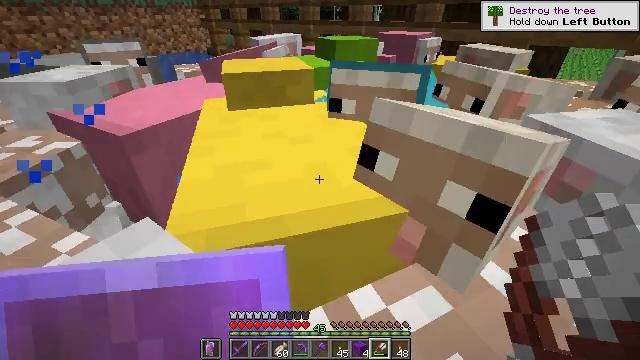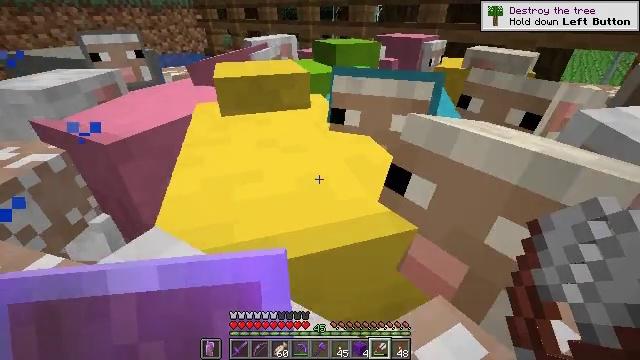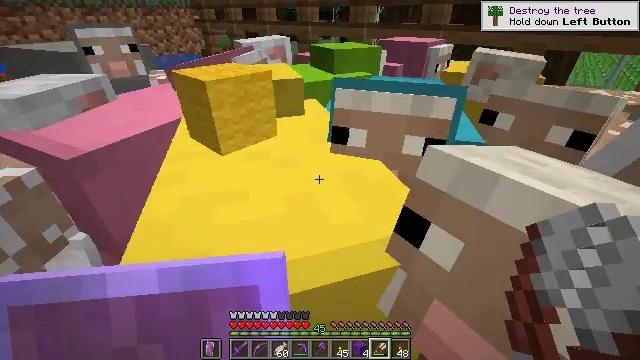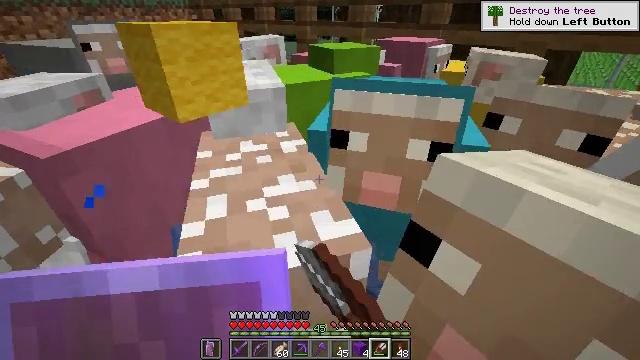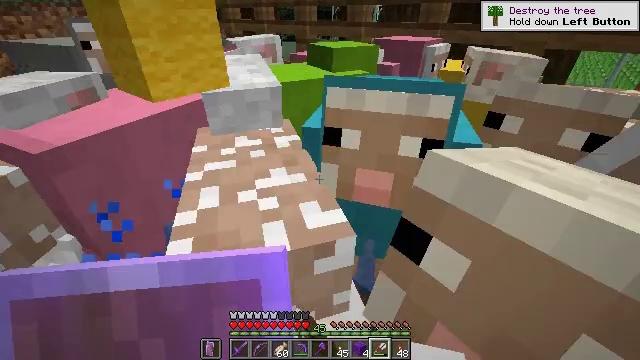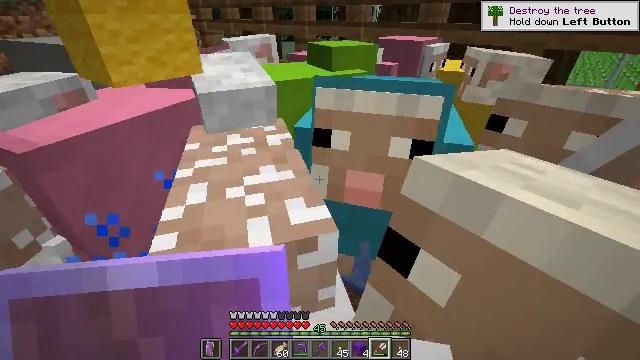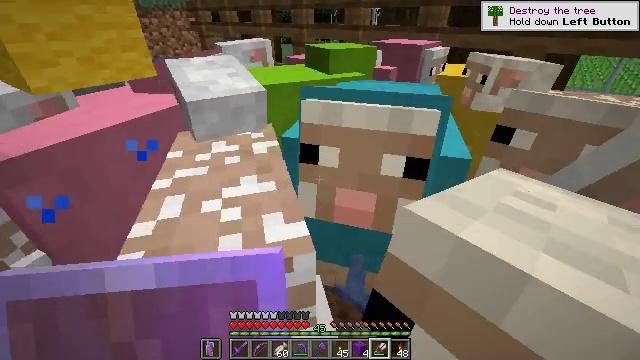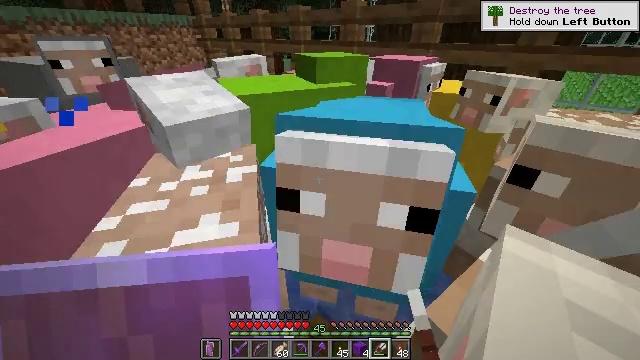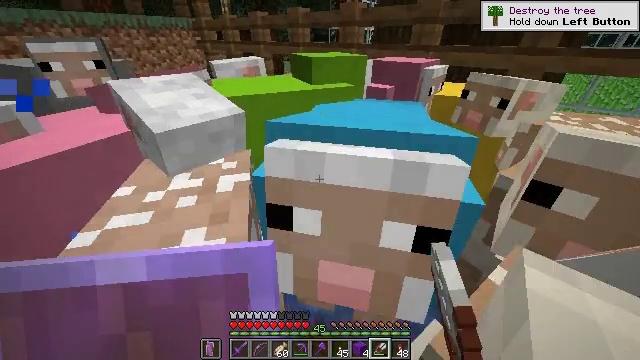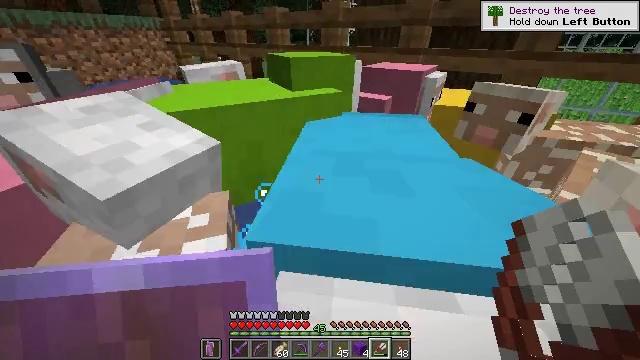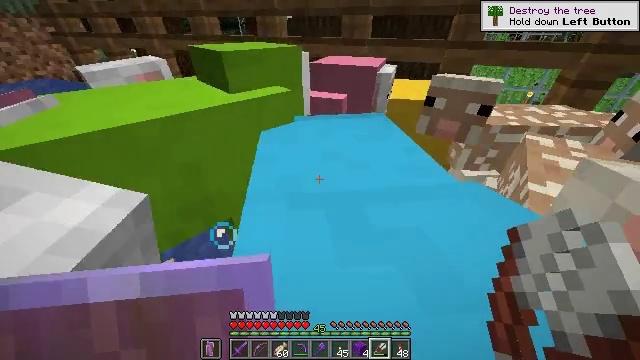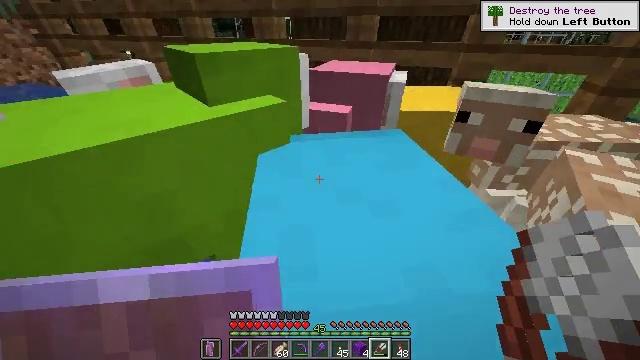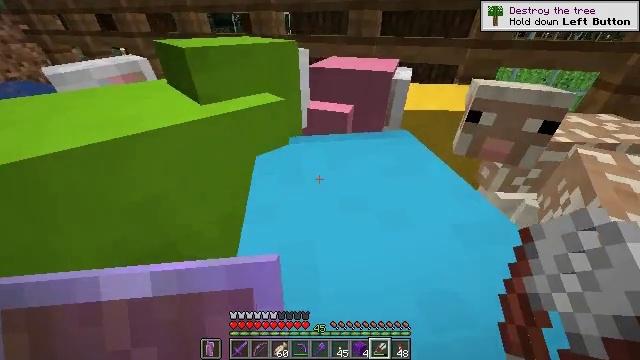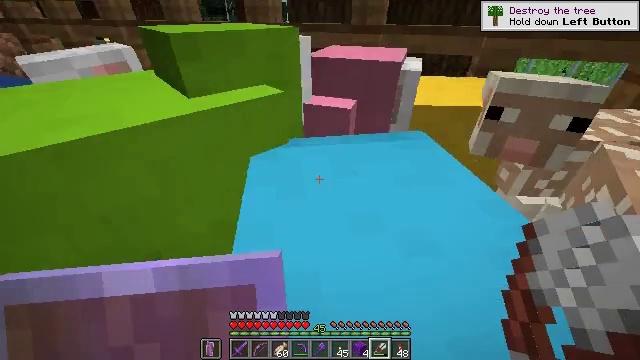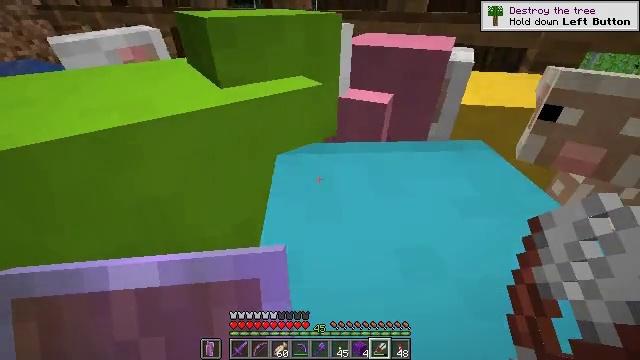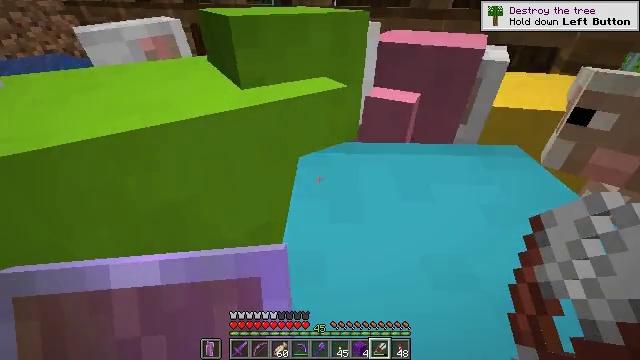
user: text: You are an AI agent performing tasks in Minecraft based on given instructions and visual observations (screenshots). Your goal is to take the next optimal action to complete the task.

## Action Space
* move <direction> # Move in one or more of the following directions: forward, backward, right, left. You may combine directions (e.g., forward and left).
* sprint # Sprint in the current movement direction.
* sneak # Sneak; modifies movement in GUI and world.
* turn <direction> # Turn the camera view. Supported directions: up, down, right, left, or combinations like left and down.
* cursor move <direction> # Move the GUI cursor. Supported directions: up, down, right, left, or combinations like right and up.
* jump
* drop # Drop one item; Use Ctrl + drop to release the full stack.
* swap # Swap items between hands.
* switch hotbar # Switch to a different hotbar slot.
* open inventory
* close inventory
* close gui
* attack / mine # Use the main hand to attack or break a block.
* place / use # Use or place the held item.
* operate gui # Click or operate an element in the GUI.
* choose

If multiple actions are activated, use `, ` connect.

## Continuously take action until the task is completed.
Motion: motion action
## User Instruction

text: Mine the light blue shulker box.
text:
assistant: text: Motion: move forward, use / place
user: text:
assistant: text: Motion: move forward, use / place
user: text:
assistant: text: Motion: use / place
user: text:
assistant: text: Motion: use / place
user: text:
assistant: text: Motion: move forward
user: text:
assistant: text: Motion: move forward, use / place
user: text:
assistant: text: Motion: move forward, use / place
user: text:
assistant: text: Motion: move forward, use / place
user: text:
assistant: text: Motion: move forward, turn right
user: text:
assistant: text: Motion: move forward, turn right and down
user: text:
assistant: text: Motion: use / place
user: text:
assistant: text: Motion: use / place
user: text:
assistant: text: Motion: use / place
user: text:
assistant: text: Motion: turn left
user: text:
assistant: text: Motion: turn left, use / place
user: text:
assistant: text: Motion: use / place
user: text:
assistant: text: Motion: use / place
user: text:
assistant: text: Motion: use / place
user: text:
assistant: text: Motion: use / place
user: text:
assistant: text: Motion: use / place
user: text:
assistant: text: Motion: use / place
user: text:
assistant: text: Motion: turn right and down, use / place
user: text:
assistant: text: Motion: no_op
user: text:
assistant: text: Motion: turn left and up
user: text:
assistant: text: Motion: turn left and up, use / place
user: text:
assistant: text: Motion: move forward, use / place
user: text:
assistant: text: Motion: move forward, use / place
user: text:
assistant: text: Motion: move forward, use / place
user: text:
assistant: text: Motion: move forward
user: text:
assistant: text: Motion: use / place